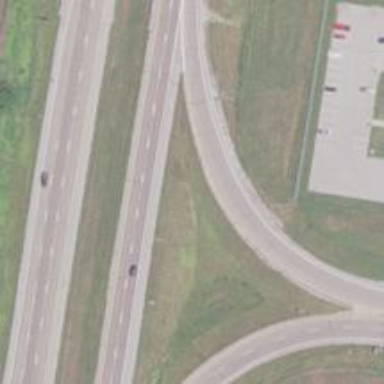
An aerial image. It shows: Asphalt road with primary link designation.